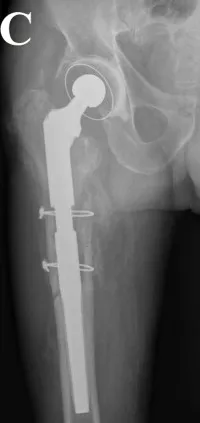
Vancouver B3, Case three. Due to the compromised quality of the tissue and the destabilizing effects caused by the lysis process, it was not feasible to preserve the original stem; (B, C) The surgical team made the decision to perform a revision arthroplasty utilizing a thicker, uncemented modular stem. The utilization of this method facilitated a comprehensive removal of fibrous tissue from the femoral canal until reaching a state of high-quality bone, thereby establishing a more robust base for the subsequent implantation. In order to augment stability and promote the process of fracture healing, two cerclages were administered at the site of the fracture. Every instance mentioned emphasizes the necessity of an individualized strategy for the management of Vancouver B3 fractures. This approach should consider the distinct difficulties and requirements posed by the medical and lifestyle factors of each patient.
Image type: radiology (x_ray)